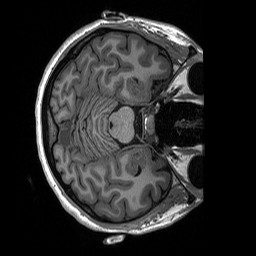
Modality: T1w
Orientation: axial
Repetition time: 8 s
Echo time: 0.066 s